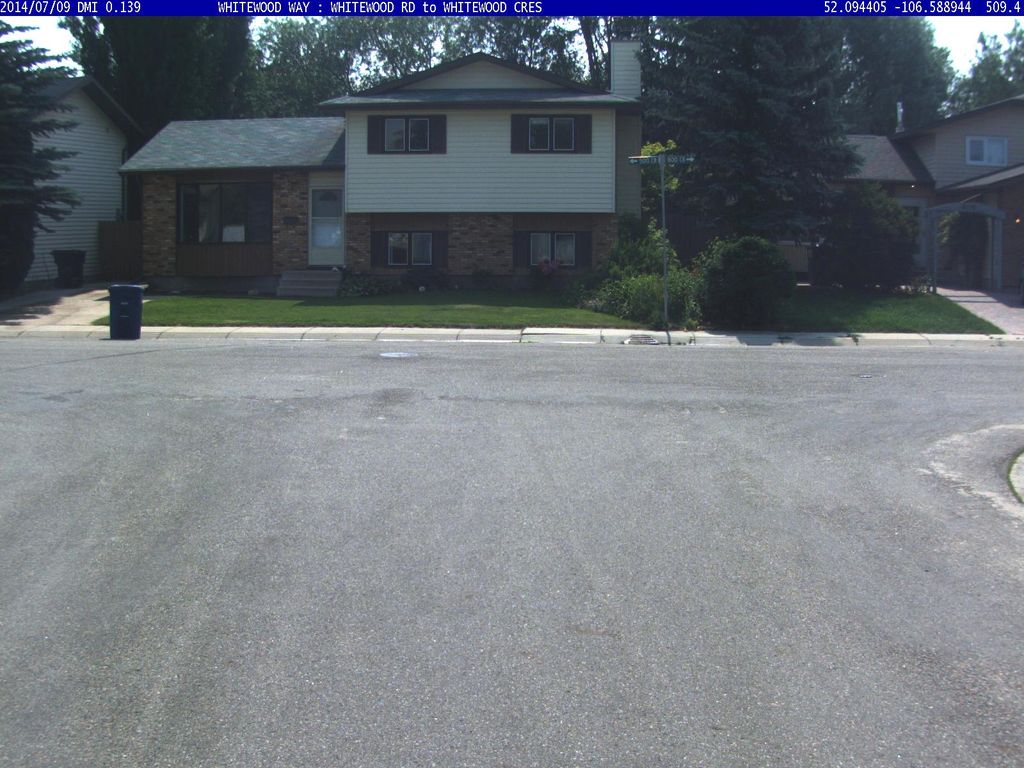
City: saskatoon